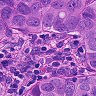
Metastatic tissue present: yes